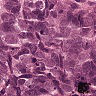
Metastatic tissue present: yes